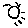
Label: sun